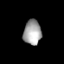
Tissue: lung
Cell type: Endothelial cells
Senescence score: 0.6429
Nuclear area (px): 429
Mean DAPI intensity: 164.448